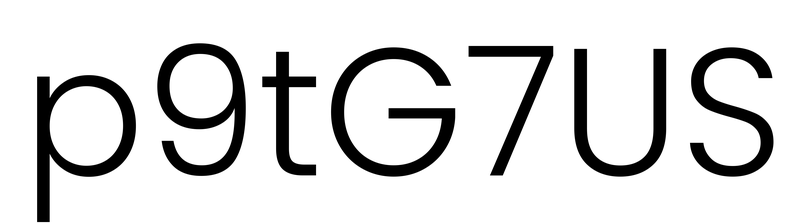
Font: Poppins-Light